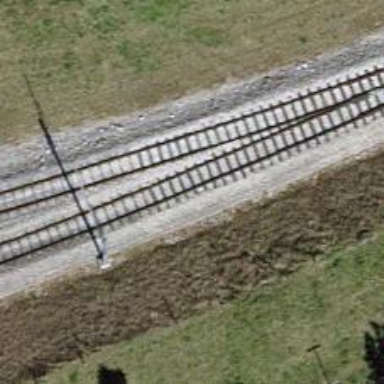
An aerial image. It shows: Light rail track with 1 electrified contact line.